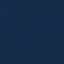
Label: SeaLake